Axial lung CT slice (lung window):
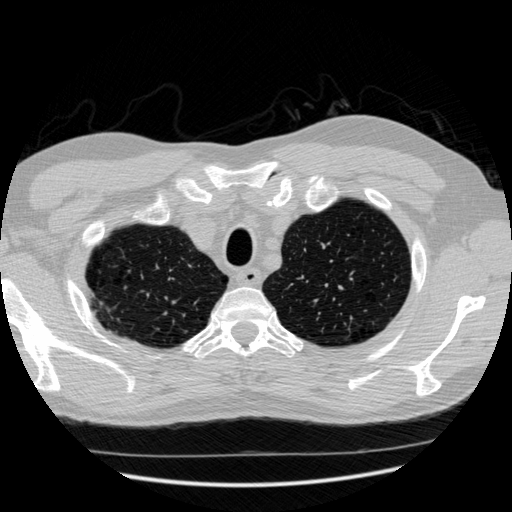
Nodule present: no